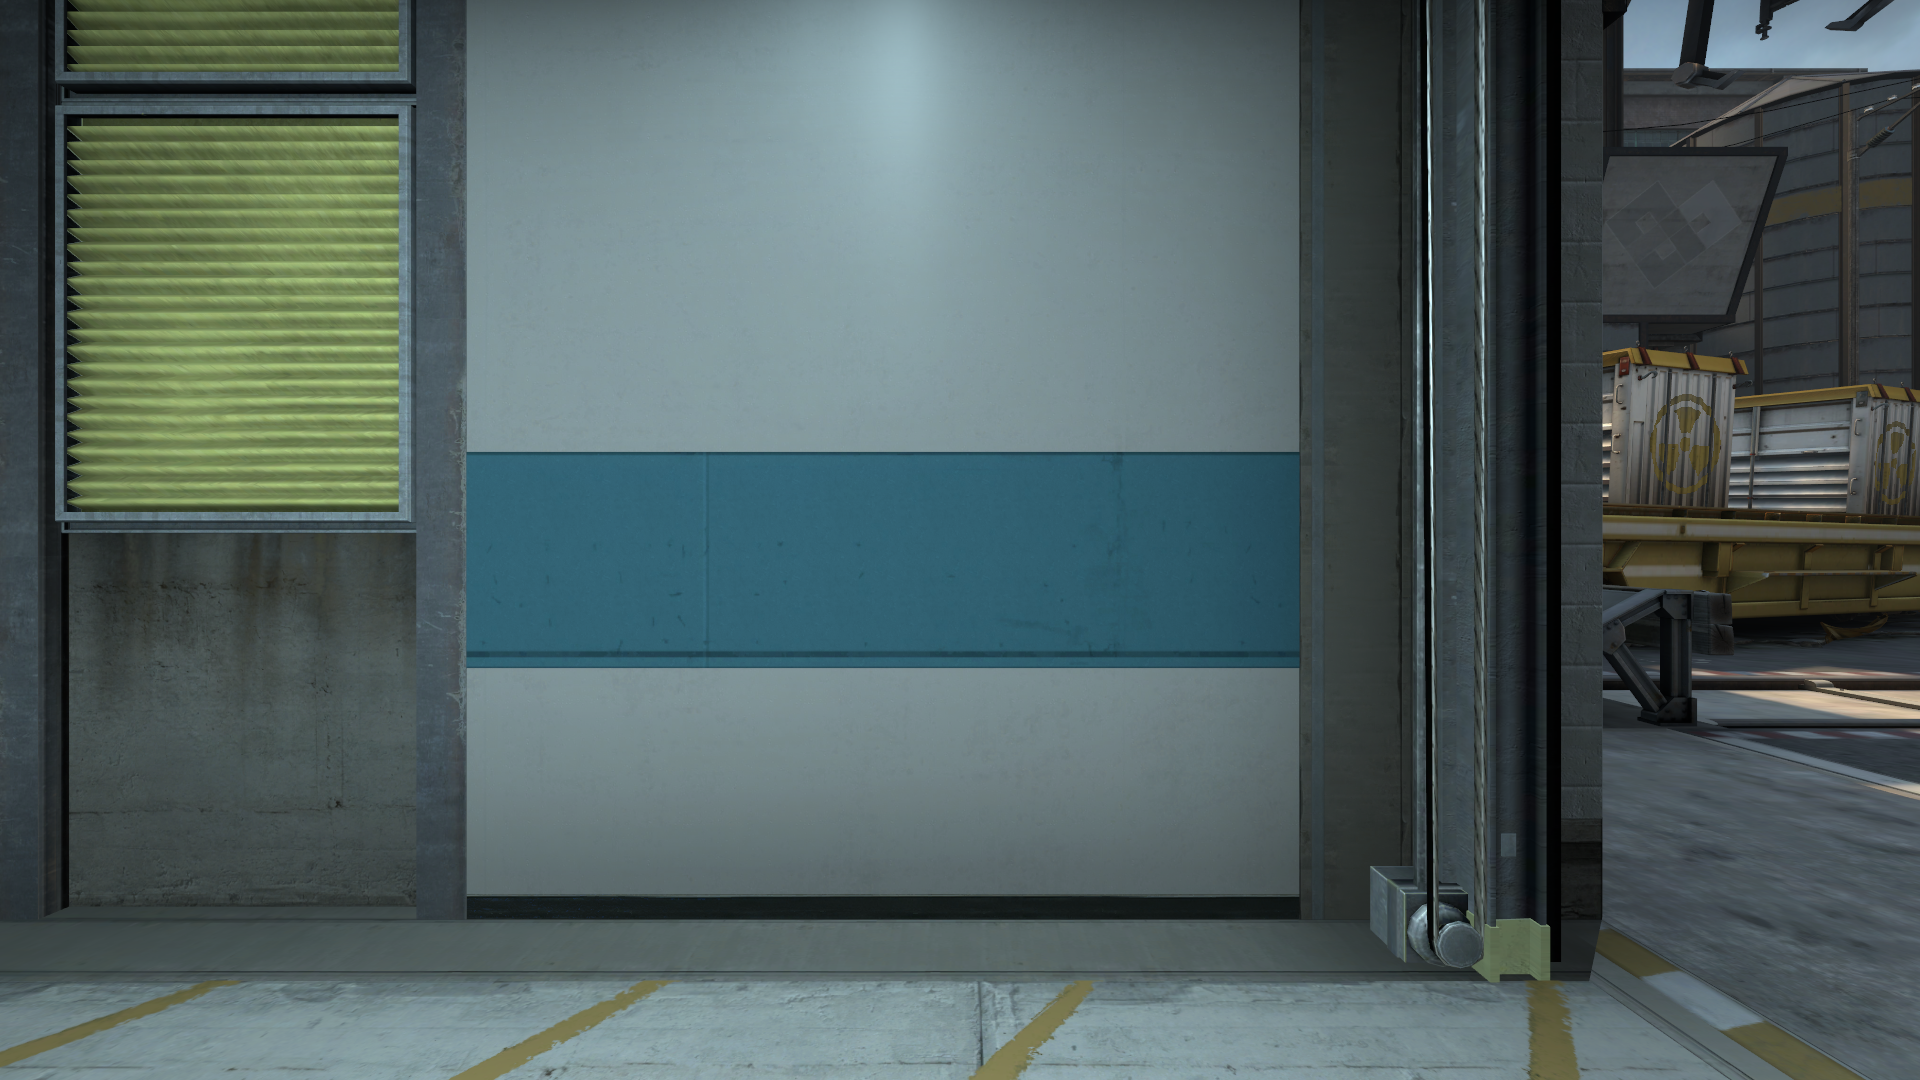
Map: de_train